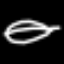
Label: leaf